Question: I created the maven-spring project using the m2e plugin of eclipse. The project is working fine. I want to do a 'Maven build in Eclipse' the project i.e. using the eclipse IDE only. But I am not able to find the option for Maven build from Eclipse IDE.
Below are the options I am getting when I right click on my project:

Kindly advise.
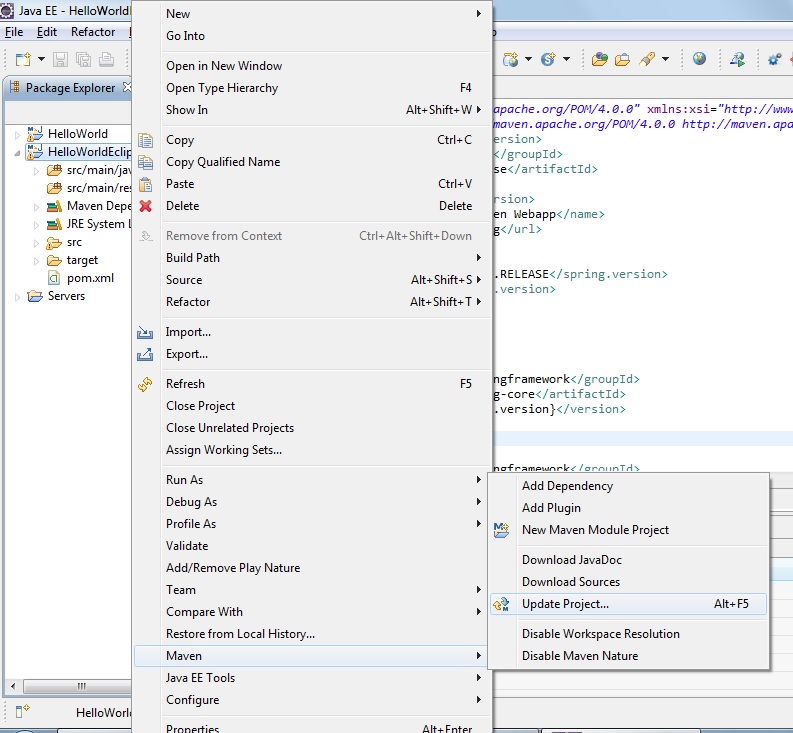
Answer: Right-click on 'pom.xml', then go to the "Run As" menu (not the "maven" menu). The various plug-in goals (and lifecycle targets) are documented <URL>.